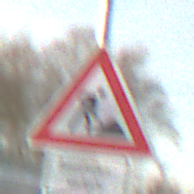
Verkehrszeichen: Arbeitsstelle
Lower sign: HinweiseAufGefahrenDurchVerbaleAngabe6
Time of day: MorningAfternoon
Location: Outdoor (Suburban)
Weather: PartlyCloudy
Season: NotSpecified
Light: Natural